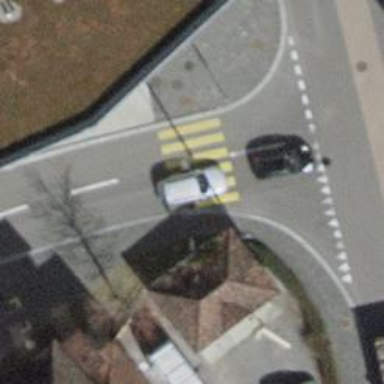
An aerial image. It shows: Zebra crossing on the road.